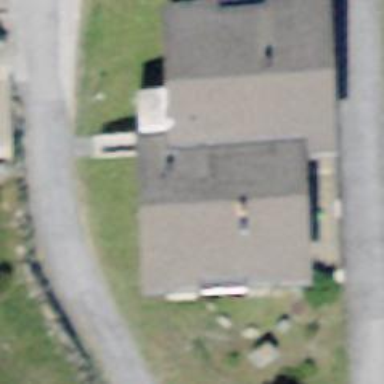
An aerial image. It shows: Building with tile roof.